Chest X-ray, AP view. Patient: 45 years old, sex M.
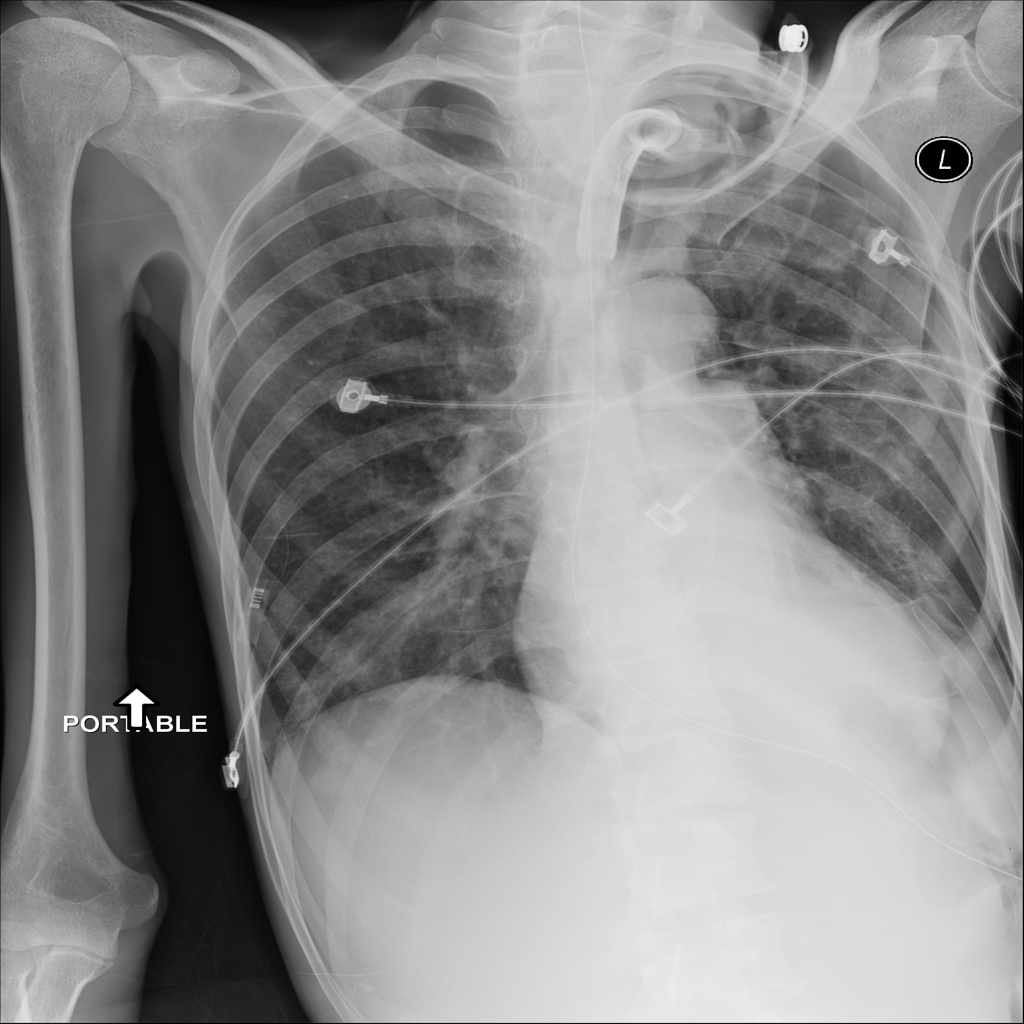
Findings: Atelectasis, Consolidation